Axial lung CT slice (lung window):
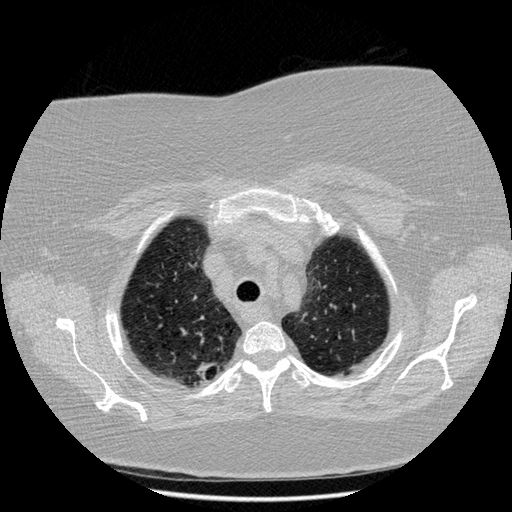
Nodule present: no